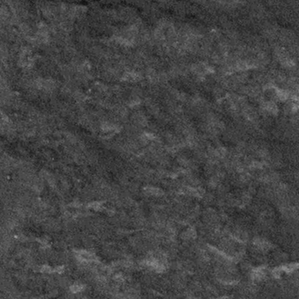
Label: frost